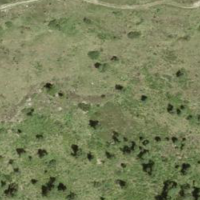
EUNIS habitat code: 23
Species observed at this site:
Aster alpinus